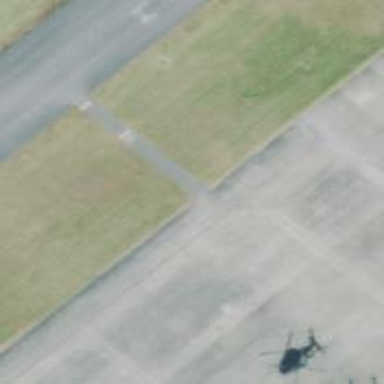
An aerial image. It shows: View of taxiway at the airport.